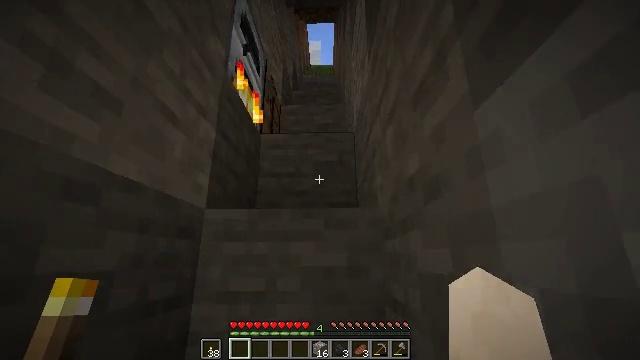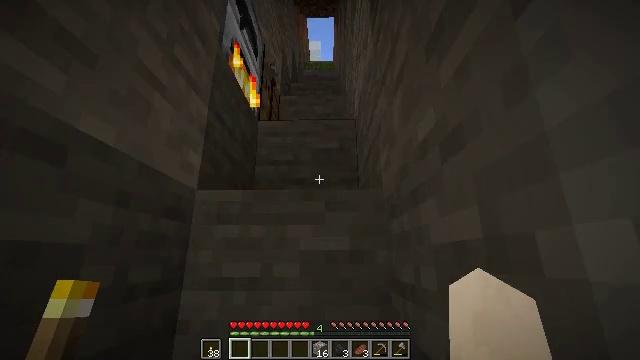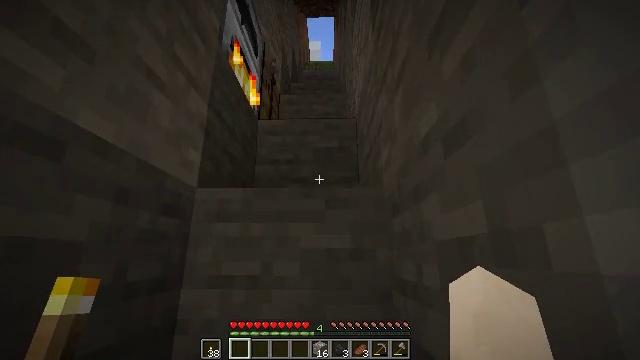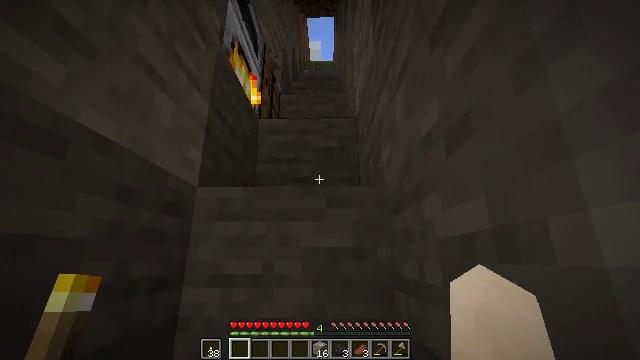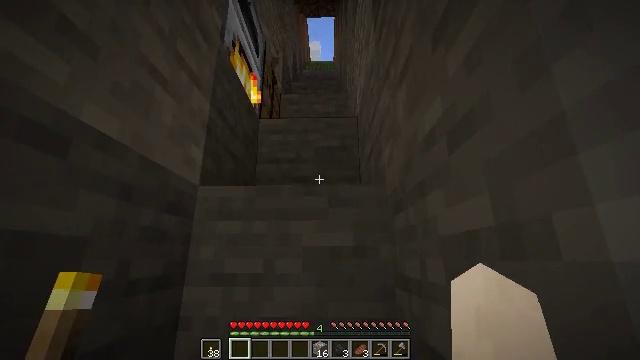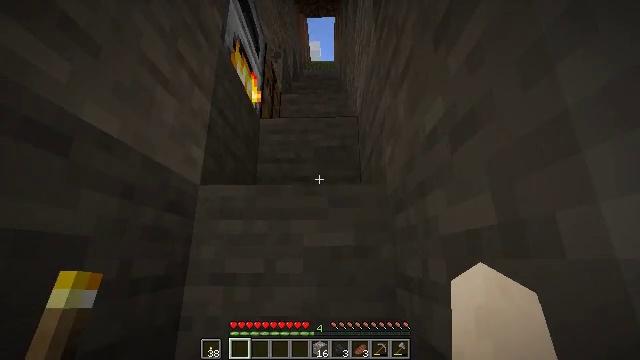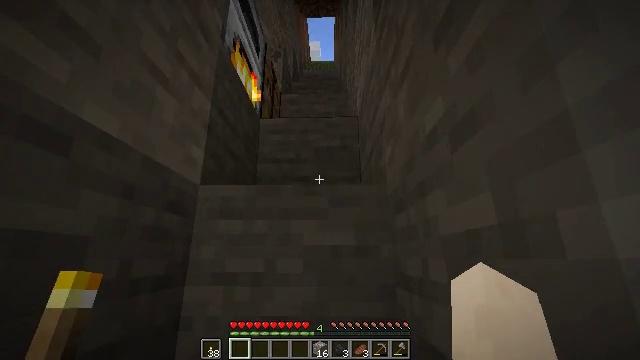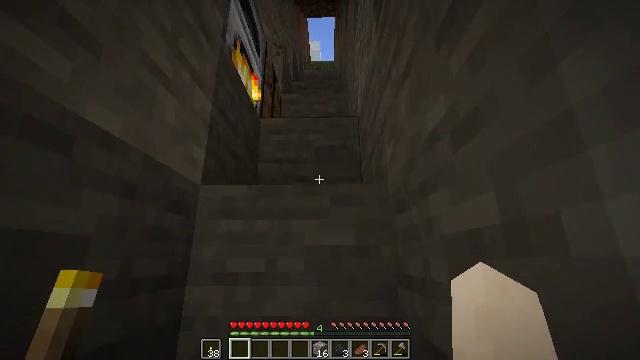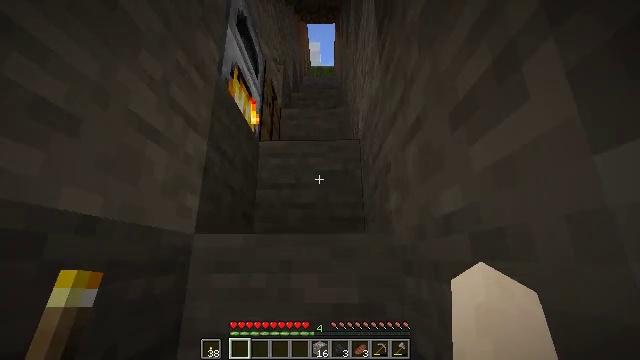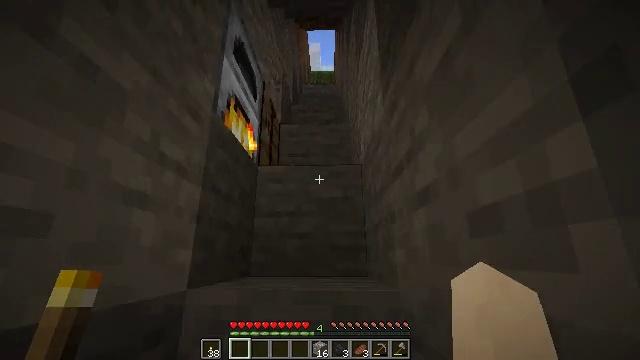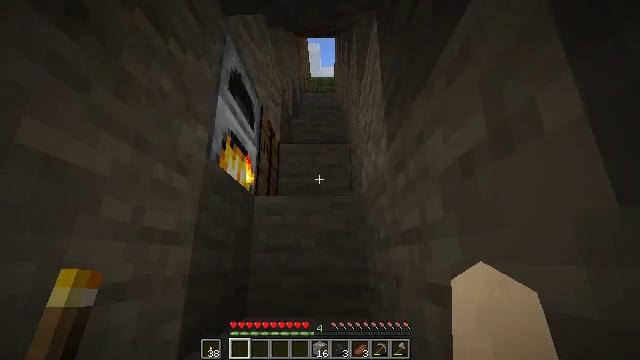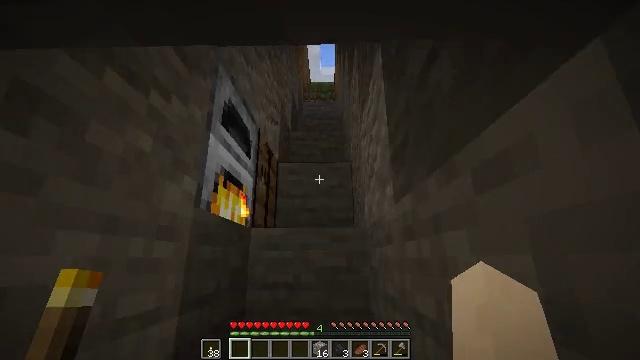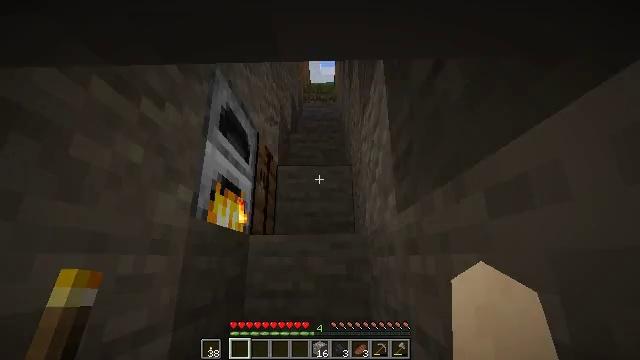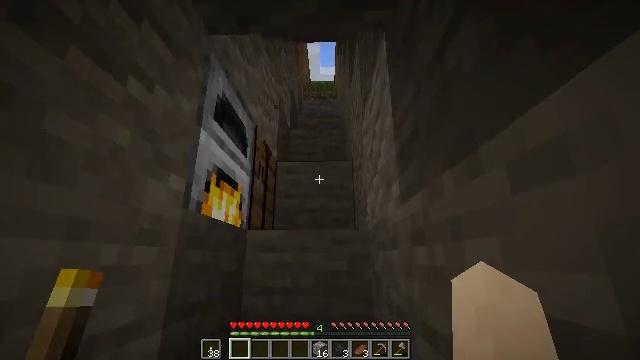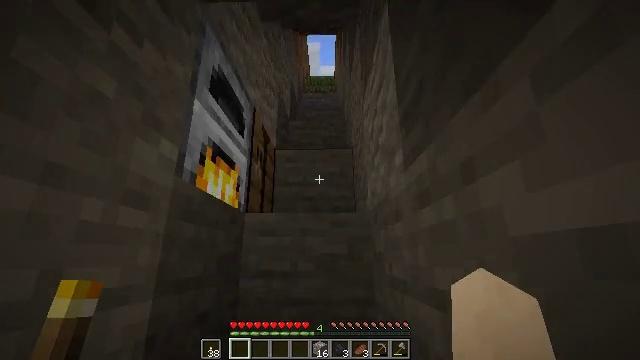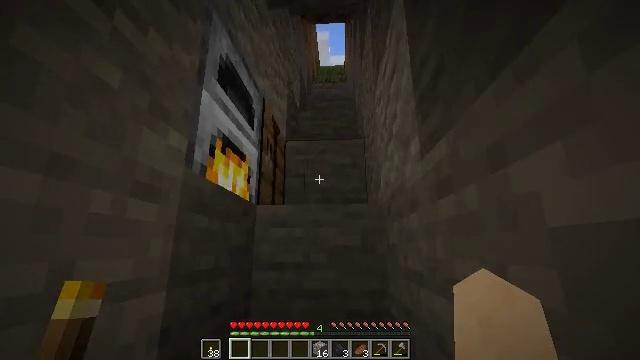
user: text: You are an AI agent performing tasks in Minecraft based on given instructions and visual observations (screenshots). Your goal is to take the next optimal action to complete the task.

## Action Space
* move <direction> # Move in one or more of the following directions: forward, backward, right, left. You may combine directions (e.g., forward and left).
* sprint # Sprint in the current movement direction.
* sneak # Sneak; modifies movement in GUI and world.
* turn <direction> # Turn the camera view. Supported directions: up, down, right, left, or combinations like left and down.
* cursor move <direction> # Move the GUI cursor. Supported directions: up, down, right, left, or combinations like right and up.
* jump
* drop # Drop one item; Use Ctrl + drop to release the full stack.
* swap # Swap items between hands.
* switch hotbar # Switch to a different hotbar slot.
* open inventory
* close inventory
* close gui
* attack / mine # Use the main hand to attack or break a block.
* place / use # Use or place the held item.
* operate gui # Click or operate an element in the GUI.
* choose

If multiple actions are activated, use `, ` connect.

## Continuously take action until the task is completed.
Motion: motion action
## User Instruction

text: Use raw beef and coal to make cooked beef.
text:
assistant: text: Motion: move forward, jump
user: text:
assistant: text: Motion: move forward
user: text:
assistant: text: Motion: move forward
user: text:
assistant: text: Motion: move forward
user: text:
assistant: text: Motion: move forward
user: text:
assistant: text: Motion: move forward
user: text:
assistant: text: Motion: move forward
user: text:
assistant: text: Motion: move forward, jump
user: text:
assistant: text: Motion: move forward, jump
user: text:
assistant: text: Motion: move forward, jump
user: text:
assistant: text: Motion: move forward
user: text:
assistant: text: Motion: move forward
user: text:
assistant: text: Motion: move forward
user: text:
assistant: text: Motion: move forward
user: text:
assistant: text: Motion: move forward, turn left and down
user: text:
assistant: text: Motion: move forward and move right, turn left
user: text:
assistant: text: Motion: move forward and move right, turn left, jump
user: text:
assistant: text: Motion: move forward and move right, turn left and down, jump
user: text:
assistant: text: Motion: move forward and move right, turn left and down, jump
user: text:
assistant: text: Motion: move forward and move right, turn left and down, jump
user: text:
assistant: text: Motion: move forward and move right, turn left and down, jump
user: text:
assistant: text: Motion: move forward and move right, turn left and down, jump
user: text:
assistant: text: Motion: move forward and move right, turn left
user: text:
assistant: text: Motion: turn left and down, use / place
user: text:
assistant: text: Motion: turn left and down, use / place
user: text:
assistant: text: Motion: turn left and down, use / place
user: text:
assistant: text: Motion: turn left and down
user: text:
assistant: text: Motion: turn right
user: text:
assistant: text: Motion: open gui
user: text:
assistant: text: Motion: no_op